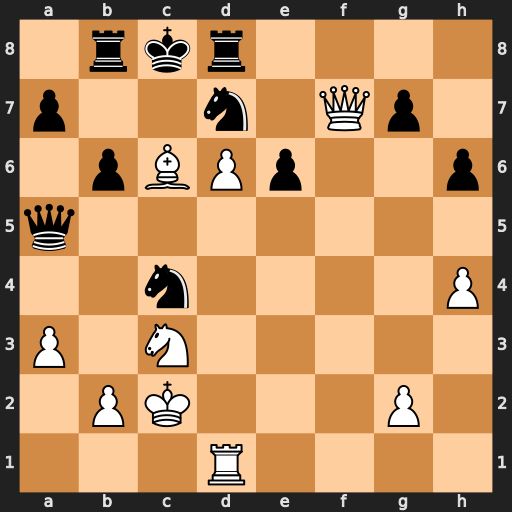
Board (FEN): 1rkr4/p2n1Qp1/1pBPp2p/q7/2n4P/P1N5/1PK3P1/3R4
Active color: w
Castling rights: -
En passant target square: -
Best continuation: Bxd7+ Rxd7 Qe8+ Kb7 Qxd7+